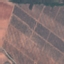
Land use / land cover: PermanentCrop